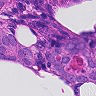
Metastatic tissue present: yes